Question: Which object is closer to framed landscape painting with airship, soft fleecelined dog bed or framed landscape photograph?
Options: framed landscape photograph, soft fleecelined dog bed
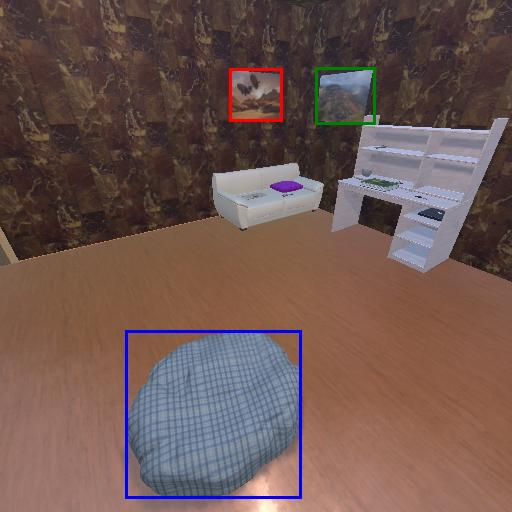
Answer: framed landscape photograph